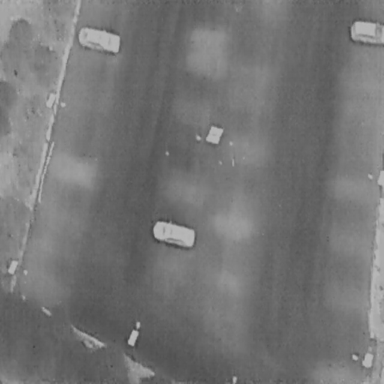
There are three Cars in the infrared image.